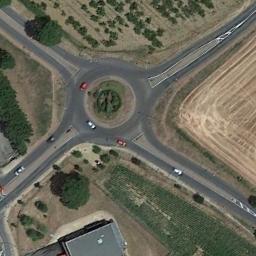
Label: roundabout